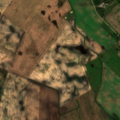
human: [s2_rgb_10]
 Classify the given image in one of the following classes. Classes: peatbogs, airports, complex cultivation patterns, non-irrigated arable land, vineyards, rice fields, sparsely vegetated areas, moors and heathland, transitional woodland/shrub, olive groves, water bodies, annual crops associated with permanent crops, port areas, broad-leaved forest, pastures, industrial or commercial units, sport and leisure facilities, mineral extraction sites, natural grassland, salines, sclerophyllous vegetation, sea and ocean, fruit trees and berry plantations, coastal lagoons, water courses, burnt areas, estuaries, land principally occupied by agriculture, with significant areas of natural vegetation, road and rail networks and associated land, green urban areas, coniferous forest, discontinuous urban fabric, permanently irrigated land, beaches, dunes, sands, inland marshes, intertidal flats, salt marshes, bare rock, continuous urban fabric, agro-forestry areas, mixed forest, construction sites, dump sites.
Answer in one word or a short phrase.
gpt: non-irrigated arable land